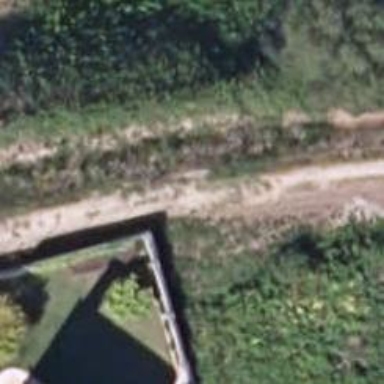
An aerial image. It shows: Wall barrier.